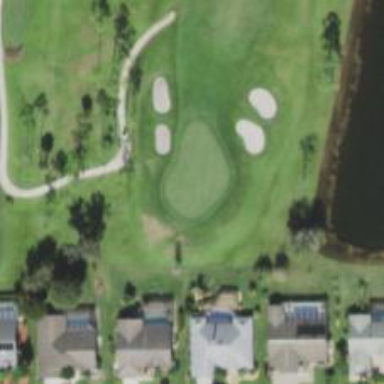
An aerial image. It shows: Golf hole.